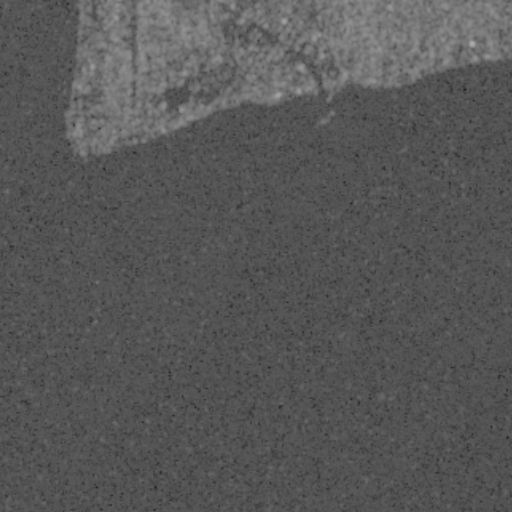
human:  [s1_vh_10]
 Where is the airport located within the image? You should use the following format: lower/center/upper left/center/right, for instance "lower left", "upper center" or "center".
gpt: The airport is located in the upper left of the image.
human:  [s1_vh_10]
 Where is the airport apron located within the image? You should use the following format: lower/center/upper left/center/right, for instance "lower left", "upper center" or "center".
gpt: The airport apron is located in the upper left of the image.
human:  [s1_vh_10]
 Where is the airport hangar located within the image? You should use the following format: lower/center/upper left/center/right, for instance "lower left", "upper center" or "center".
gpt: The airport hangar is located in the upper left of the image.
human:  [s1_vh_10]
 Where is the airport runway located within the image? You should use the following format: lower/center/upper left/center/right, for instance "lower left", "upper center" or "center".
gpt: The airport runway is located in the upper left of the image.
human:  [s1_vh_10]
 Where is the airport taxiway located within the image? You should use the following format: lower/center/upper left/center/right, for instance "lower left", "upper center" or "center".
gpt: The airport taxiway is located in the upper left of the image.
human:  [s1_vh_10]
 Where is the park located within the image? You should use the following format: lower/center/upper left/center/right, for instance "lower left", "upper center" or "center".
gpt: The park is located in the upper left of the image.
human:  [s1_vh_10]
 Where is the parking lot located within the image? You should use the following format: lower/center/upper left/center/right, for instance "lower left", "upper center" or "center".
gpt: The parking lot is located in the upper left of the image.
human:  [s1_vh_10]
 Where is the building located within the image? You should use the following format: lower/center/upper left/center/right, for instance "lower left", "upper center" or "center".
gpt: The building is located in the upper of the image.
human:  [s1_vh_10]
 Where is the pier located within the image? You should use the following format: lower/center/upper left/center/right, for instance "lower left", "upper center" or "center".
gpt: The pier is located in the upper left of the image.
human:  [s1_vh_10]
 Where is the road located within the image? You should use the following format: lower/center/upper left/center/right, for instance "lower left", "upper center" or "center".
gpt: The road is located in the upper of the image.
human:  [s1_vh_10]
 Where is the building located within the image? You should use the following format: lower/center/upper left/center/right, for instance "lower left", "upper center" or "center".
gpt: The building is located in the upper of the image.
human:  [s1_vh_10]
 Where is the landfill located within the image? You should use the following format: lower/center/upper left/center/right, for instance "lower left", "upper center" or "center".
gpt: There is no landfill in the image.

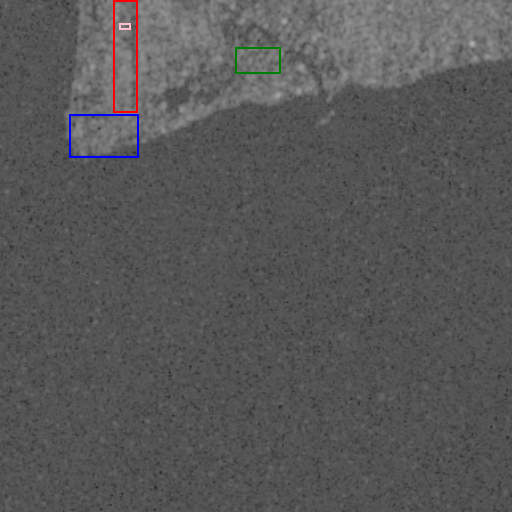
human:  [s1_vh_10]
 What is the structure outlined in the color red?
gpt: The structure outlined in red is an airport.
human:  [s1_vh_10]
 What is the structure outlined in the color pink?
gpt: The structure outlined in pink is an airport apron.
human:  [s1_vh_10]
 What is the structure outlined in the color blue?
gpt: The structure outlined in blue is a park.
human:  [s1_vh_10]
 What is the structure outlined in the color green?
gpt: The structure outlined in green is a parking lot.
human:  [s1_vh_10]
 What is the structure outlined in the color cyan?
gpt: There is no cyan outline.